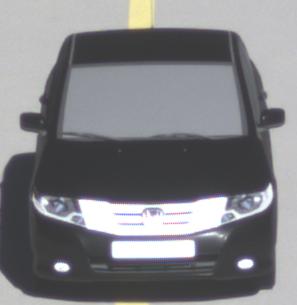
Make: Honda
Model: City
Detailed model: Gen. 6
Model produced from: 2008
Model produced until: 2013
Doors: 4
Color: black
Road condition: wet road
Daytime: morning or afternoon
Contrast: high contrast